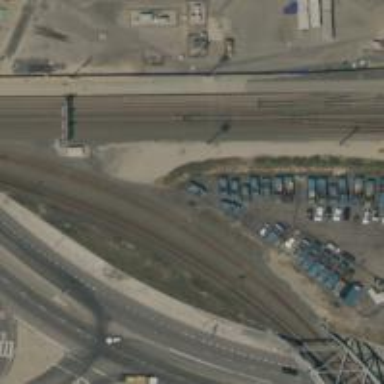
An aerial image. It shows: Railway signal.